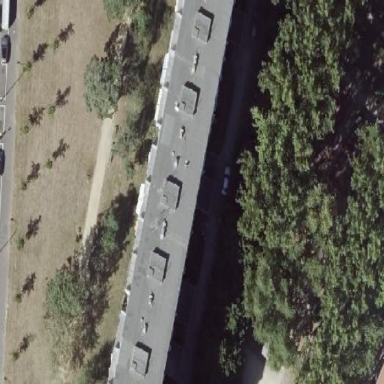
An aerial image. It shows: The building has flat roof made of grey tar paper.